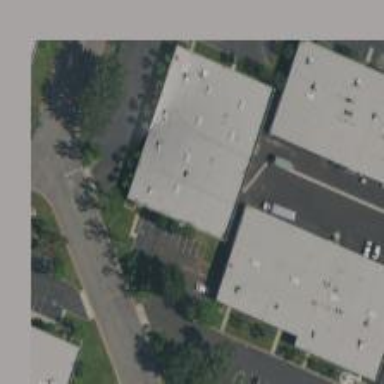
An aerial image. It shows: Warehouse.